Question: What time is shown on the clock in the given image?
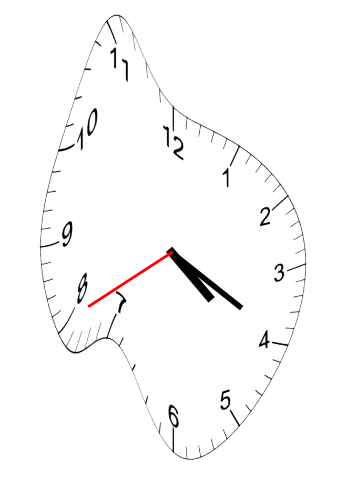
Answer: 04:19:40